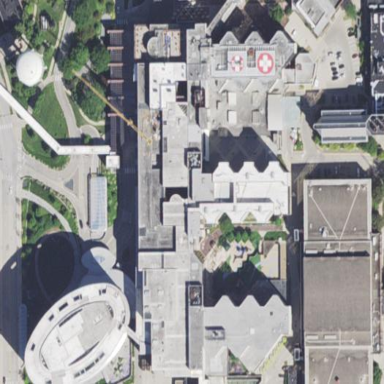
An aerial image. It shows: Section of hospital building.